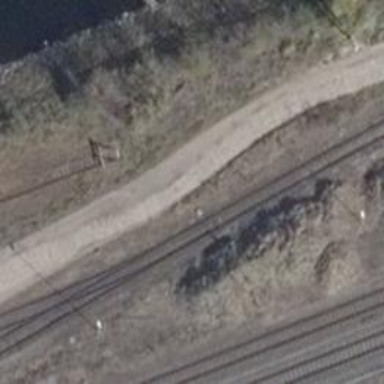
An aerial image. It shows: Railway switch.